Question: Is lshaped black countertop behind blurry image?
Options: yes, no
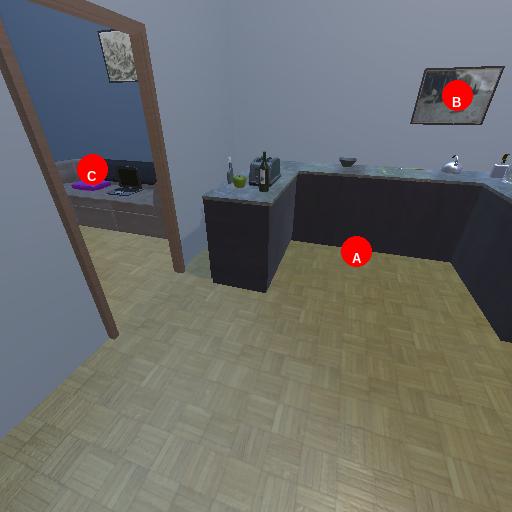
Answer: yes